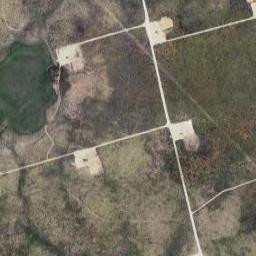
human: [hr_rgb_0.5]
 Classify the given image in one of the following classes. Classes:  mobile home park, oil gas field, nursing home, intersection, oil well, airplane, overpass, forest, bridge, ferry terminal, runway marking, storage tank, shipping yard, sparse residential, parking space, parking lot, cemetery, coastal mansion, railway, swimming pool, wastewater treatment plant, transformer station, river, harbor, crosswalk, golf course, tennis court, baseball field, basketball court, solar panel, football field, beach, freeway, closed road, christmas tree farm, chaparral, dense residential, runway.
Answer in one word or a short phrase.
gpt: oil gas field